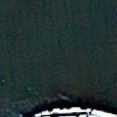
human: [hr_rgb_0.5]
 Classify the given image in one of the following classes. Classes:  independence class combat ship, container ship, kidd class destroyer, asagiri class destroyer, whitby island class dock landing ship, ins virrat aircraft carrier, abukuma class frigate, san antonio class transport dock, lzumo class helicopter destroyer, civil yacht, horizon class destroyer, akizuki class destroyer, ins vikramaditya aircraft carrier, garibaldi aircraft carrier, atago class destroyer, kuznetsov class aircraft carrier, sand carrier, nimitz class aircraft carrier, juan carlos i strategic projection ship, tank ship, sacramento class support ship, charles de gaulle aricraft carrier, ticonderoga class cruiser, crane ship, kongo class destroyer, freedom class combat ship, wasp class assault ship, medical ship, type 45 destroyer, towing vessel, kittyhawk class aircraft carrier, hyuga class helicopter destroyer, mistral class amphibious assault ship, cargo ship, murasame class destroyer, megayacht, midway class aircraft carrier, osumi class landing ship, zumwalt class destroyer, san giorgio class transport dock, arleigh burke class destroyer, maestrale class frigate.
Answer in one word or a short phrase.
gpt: Civil yacht